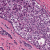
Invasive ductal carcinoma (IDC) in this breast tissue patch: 1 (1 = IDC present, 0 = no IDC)